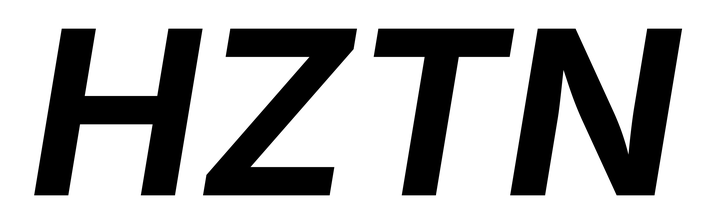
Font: Inter-Italic_Bold_Italic